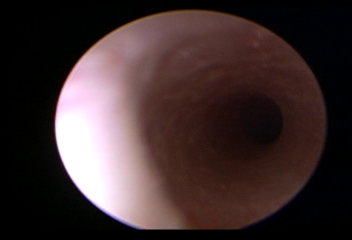
Modality: WLC
Class: Normal mucosa
Bladder cancer association: No